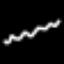
Label: squiggle